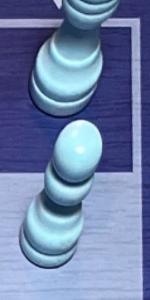
Label: Pawn_White